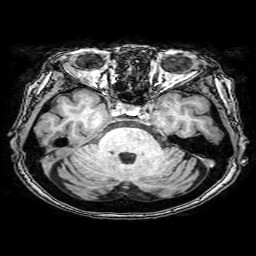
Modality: T1w
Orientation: coronal
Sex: female
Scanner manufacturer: philips
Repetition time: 0.008116 s
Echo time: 0.00371 s